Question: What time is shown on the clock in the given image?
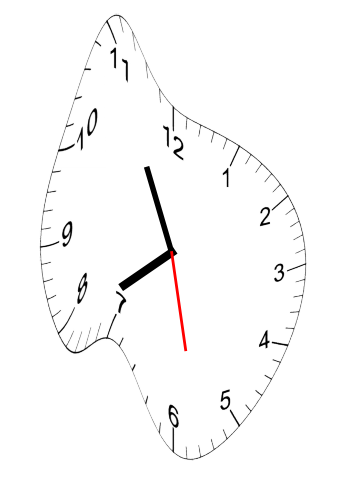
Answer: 07:55:28